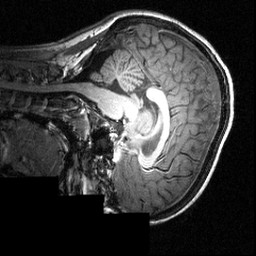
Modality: T1w
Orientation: sagittal
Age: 16
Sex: female
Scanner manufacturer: siemens
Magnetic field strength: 3.951 T
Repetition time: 1.5 s
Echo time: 0.00335 s